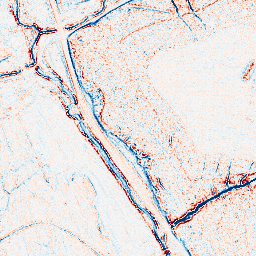
Category: edge_preserving
Decomposition family: anisotropic_diffusion
Decomposition parameters: iterations: 10
kappa: 50
gamma: 0.05
Upsampling method: sinc_hamming
Upsampling parameters: scale: 2
kernel_size: 4
Upsampling scale: 2